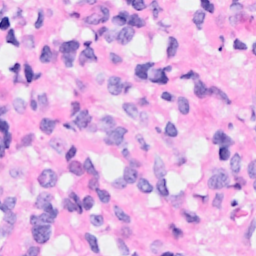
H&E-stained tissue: Breast